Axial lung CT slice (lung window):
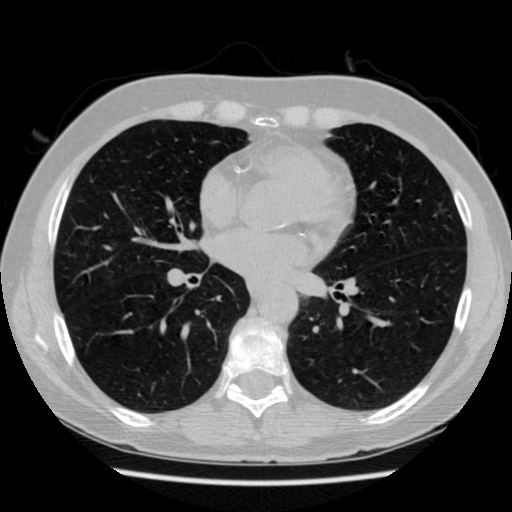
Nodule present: no